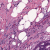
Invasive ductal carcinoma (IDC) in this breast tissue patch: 1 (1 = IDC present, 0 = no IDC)